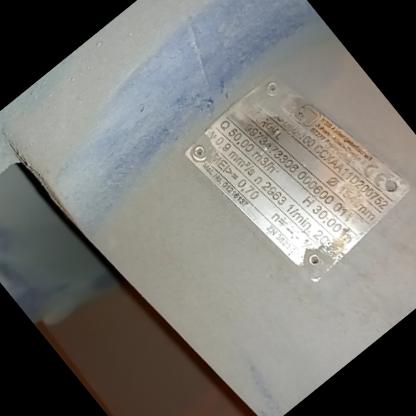
Klasa: tabliczka-znamionowa